Question: Using mtext for the label description does something different than using xlab. How can I make the mtext labels be always the same size as it would be when using xlab (without defining always the cex argument). In the minimal example below cex=cex.lab=1 for both figures. However the size is different.
'''
layout(matrix(c(1,1,2,2), ncol=1))
op<-par(mar=c(4,4,2,1))
plot(1:10, xlab="", ylab="", main="This is my title")
mtext("this is the x-axis", side=1, line=2.75, cex=1)
mtext("this is the y-axis", side=2, line=2.5, cex=1)
plot(1:10, xlab="this is smaller", ylab="this is smaller", main="This is my title", cex.lab=1)
par(op)
'''

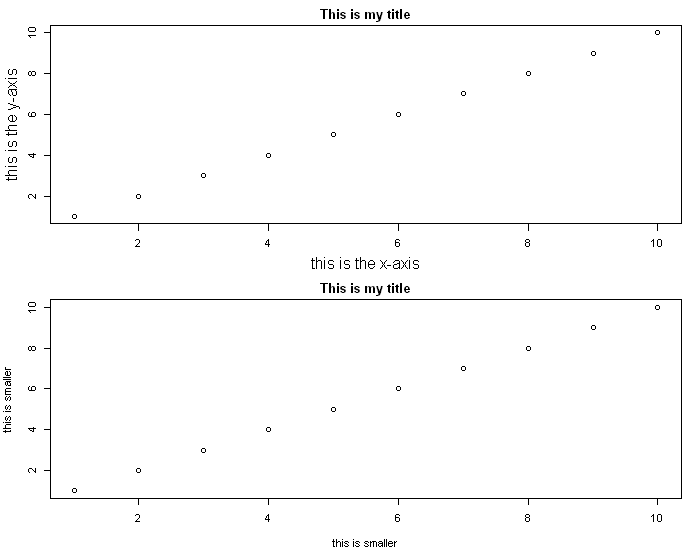
Answer: When layout is used, the meaning of 'cex=1' in 'plot' is different, but I would not have expected that difference to extend to mtext since its activities are outside the individual plotting regions. You can reverse the default reduction in "effective"-'cex' inside 'plot' by inverting the expected factor of 2/3:
'''
layout(matrix(c(1,1,2,2), ncol=1))
op<-par(mar=c(4,4,2,1))
plot(1:10, xlab="", ylab="", main="This is my title")
mtext("this is the x-axis", side=1, line=2.75, cex=1)
mtext("this is the y-axis", side=2, line=2.5, cex=1)
plot(1:10, xlab="this is _not_ smaller",
ylab="this is _not_ smaller, either",
main="This is my title",
cex.lab=3/2)
par(op)
'''
Further reading:
'''
?par # scroll down to mfcol, mfrow
'''